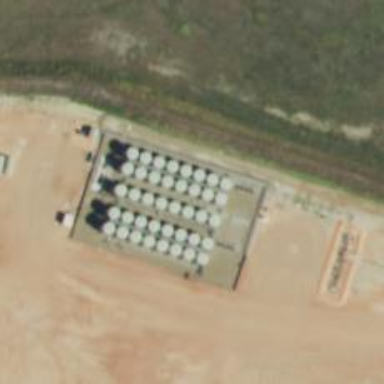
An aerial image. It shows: Storage tank with man-made structure.